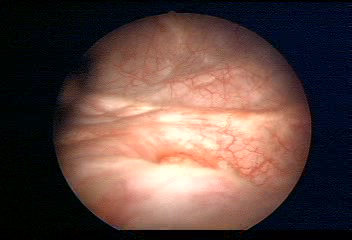
Modality: WLC
Class: Normal mucosa
Bladder cancer association: No